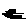
Label: zigzag